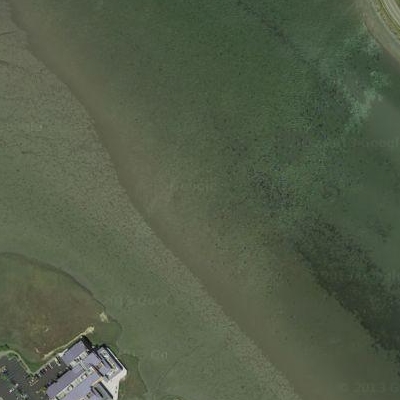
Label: dRiverLake